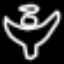
Label: angel